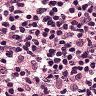
Metastatic tissue present: no